Field crop: maize
Growth stage: 2
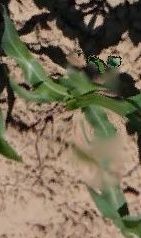
Species: maize